Question: I've been racking my brain trying to figure out how to animate an effect. This is related to a question I asked on math.stackexchange.com.
<URL>
As a side note, I didn't implement the drawing algorithm that was defined on the question above -- instead using my own in order to change the perspective to make it look more condensed.
I've been able to draw a stationary 3d style effect, but I am having trouble wrapping my brain around the logic to make the lines below look like they are coming towards you.

My code is as follows,
'''
List<double> sizes = new List<double>();
private void Form1_Load(object sender, EventArgs e)
{
for (int y = 1; y < 10; y++)
{
double s = ((240 / 2) / y) / 4;
sizes.Add(s);
}
sizes.Add(0);
}
int offset = 0;
private void button1_Click(object sender, EventArgs e)
{
Bitmap b = new Bitmap(320, 480);
Graphics g = Graphics.FromImage(b);
Color firstColor = Color.DarkGray;
Color secondColor = Color.Gray;
Color c = firstColor;
int yOffset = 0;
for(int i = 0; i < sizes.Count; i++)
{
c = (i % 2 == 0) ? firstColor : secondColor;
int y = (int)Math.Round(b.Height - yOffset - sizes[i]);
int height = (int)Math.Round(sizes[i]);
g.FillRectangle(new SolidBrush(c), new Rectangle(0, y + offset, b.Width, height + offset));
yOffset += (int)sizes[i];
}
this.BackgroundImage = b;
offset+=1;
}
'''
Each button click should cause the rectangles to resize and move closer. However, my rectangles aren't growing as they should. My logic draws fine, but simply doesn't work as far as moving goes.
So my question is:
Is there an existing algorithm for this effect that I am not aware of, or is this something pretty simple that I'm over thinking? Any help in correcting my logic or pointing me in the right direction would be very appreciated.
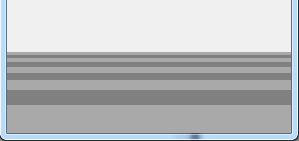
Answer: Interesting...
(video of the answer here: <URL>
I would do it like that:
First, drop all RECTANGLE drawing and draw your effect line by line. Like so:
'''
for (int y=start;y<end;y++)
{
color = DetermineColorFor(y-start);
DrawLine(left, y, right, y, color);
}
'''
This is of course pseudo-code not to be troubled with GDI+ or something.
Everything is clear here, except on how to code 'DetermineColorFor()' method. That method will have to return color of the line at specified PROJECTED height.

Now, on the picture, you have:
- - - - 'DetermineColorFor()'
Hint - use triangle similarity to go from screen coordinates to 'bar' coordinates.
Next hint - when you are in 'bar' coordinates, use modulo operator to determine color.
I'll add more hints if needed, but it would be great if you solved this on your own.
---
I was somehow inspired by the question, and have created a code for the solution. Here it is:
'''
int _offset = 0;
double period = 20.0;
private void timer1_Tick(object sender, EventArgs e)
{
for (int y = Height / 3; y < Height; y++)
{
using (Graphics g = CreateGraphics())
{
Pen p = new Pen(GetColorFor(y - Height / 3));
g.DrawLine(p, 0, y, Width, y);
p.Dispose();
}
}
_offset++;
}
private Color GetColorFor(int y)
{
double d = 10.0;
double h = 20.0;
double z = 0.0;
if (y != 0)
{
z = d * h / (double)y + _offset;
}
double l = 128 + 127 * Math.Sin(z * 2.0 * Math.PI / period);
return Color.FromArgb((int)l, (int)l, (int)l);
}
'''
Experiment with:
- 'd'- 'h'- 'period'
I had a timer on the form and event properly hooked. Timer duration was 20ms.